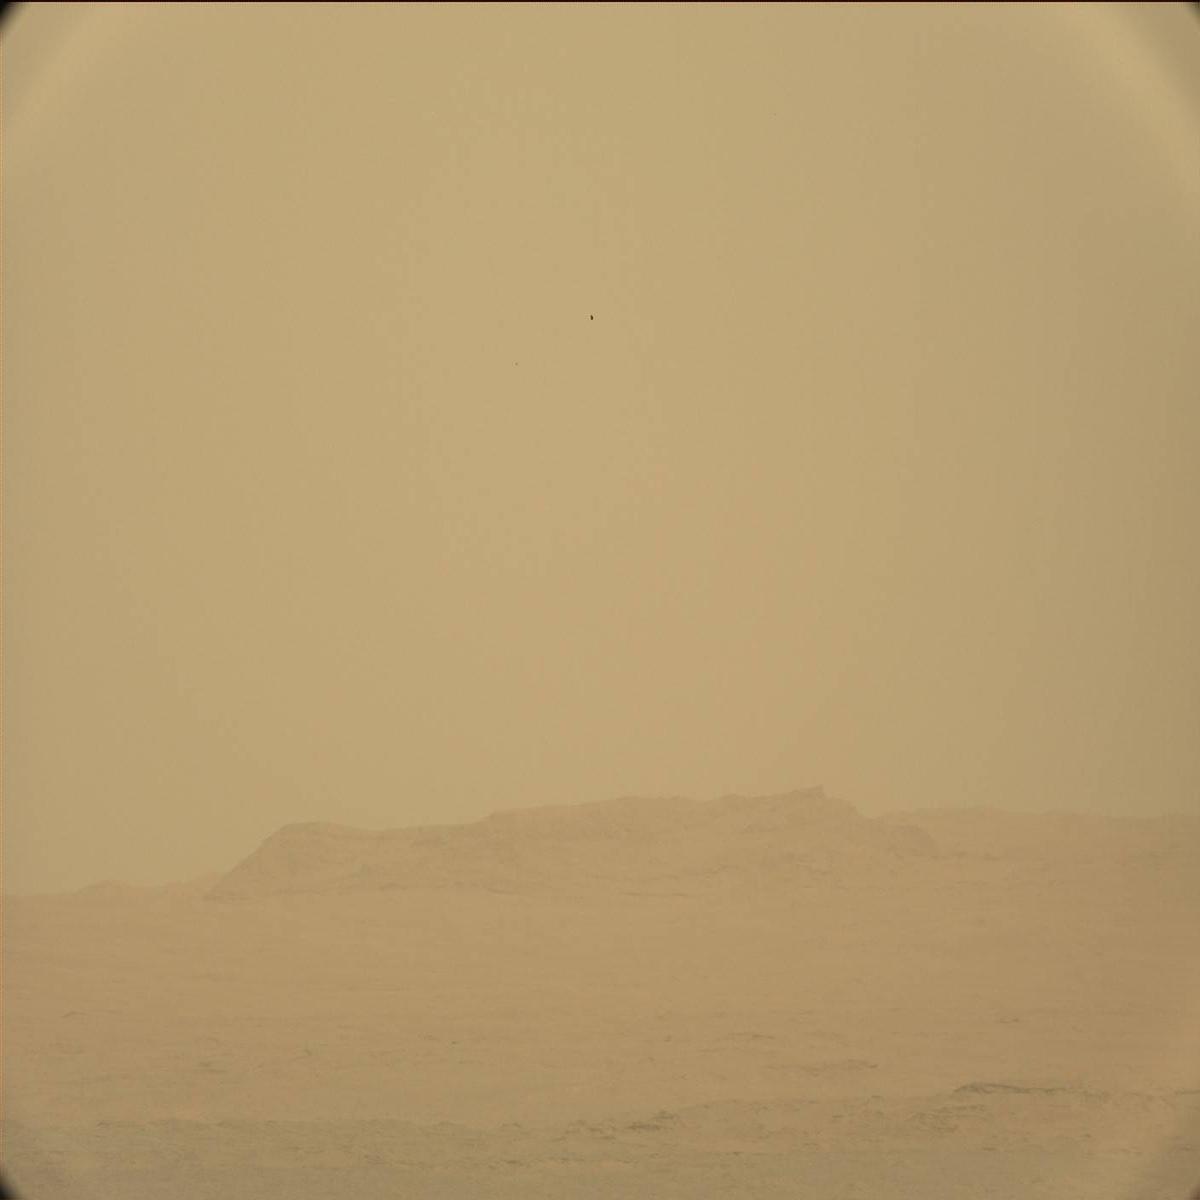
Terrain classes present: Ridge, Sky